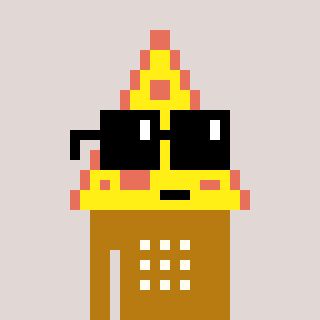
a pixel art character with square black sunglasses, a pizza-shaped head and a gold-colored body on a warm background